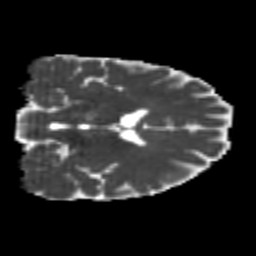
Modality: MD
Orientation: coronal
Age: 21
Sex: female
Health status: healthy
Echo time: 0.074 s